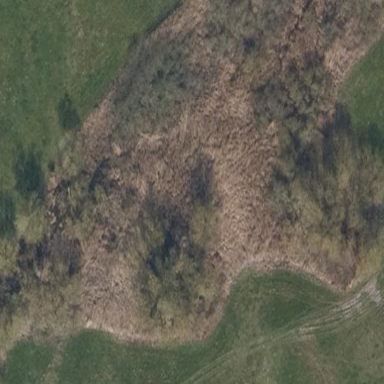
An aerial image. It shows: Patch of scrub vegetation.